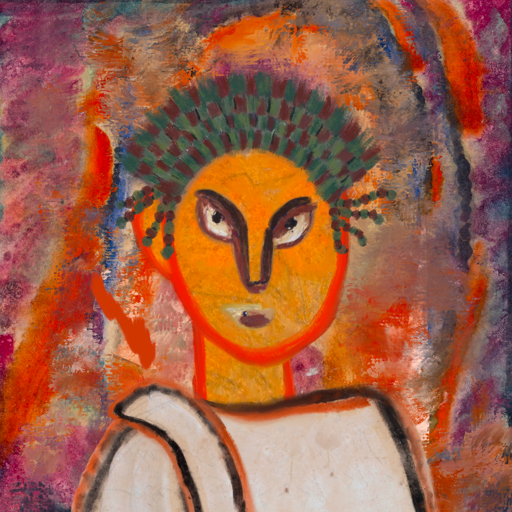
Background: Experience, Head And Neck Front: Sisters, Face Front: After_Raid, Bust: Roy_Bahadur, Hair Front: Blank, Head Accessory: After_Raid_Crown, Second Necklace: Blank, Necklace: Blank, Baby: Blank